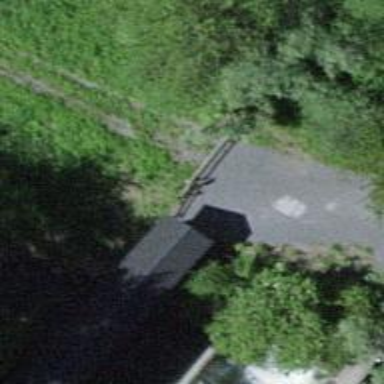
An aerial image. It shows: Covered bridge on path.